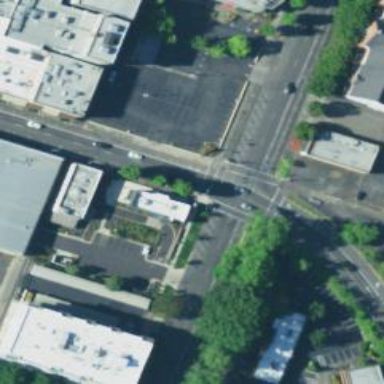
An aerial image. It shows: Unclassified asphalt road with separate sidewalk.